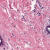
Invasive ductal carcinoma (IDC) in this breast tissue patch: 0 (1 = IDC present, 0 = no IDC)